Question: I've read that reusing UIWebViews is kind of a bad practice. Some code I inherited at work is pushing a variety of content to a UIWebView. Powerpoints, Word documents, and video. This all works just fine under normal circumstances. When we get to switching out the content in the UIWebView too fast, it dumps.
My webView is set as a property. It is hooked up in IB just fine. Normal selection from our tableView loads local content just fine. It takes rapid fire selection of either the same cell or combinations of multiple to get it to crash.
I can capture some error messages for it for the webViewDidFailWithError. But those will trigger even without a crash.
Here is the error localized string.
'''
The operation couldn't be completed. (NSURLErrorDomain error -999.)
'''
When the app does finally crash, it blows up on this goofy WebCore error.

If anyone has any links or some code examples how to handle this I would appreciate it. Maybe an example how to best reuse my webView property without blowing things up.
I would load some of my code, but there is a lot going on not related to the webView itself. All content being pushed to the webView is done via '[self.webView loadRequest:request];' with the request being an NSURLRequest filled with the path to the local content.
I will be very appreciative if anyone can help me out on this one. Fingers crossed for something simple.
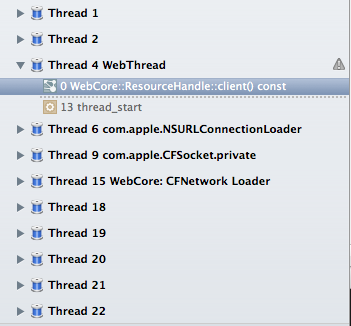
Answer: I'm not certain this way is the "best" way to solve the issue, but it does seem to be working quite well. Short, sweet, and it works.
I disabled userInteraction with the tableView that updates the content in the webView. Since you have to mash on it so much, missing a tap here or there probably won't be missed. So for now, this is the fix.
'''
#pragma mark -
#pragma mark UIWebViewDelegate methods
-(void)webViewDidStartLoad:(UIWebView *)webView {
[self.tableView setUserInteractionEnabled:NO];
}
-(void)webViewDidFinishLoad:(UIWebView *)webView {
[self.tableView setUserInteractionEnabled:YES];
}
// I re-enable on load failures as they can block you out entirely on fail
-(void)webView:(UIWebView *)webView didFailLoadWithError:(NSError *)error {
[self.tableView setUserInteractionEnabled:YES];
}
'''